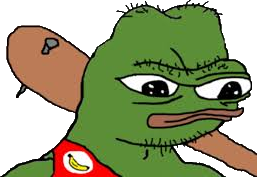
Label: 5_Grug